Aerial crown-view tile of a tropical tree (Barro Colorado Island, Panama), acquired 20240813:
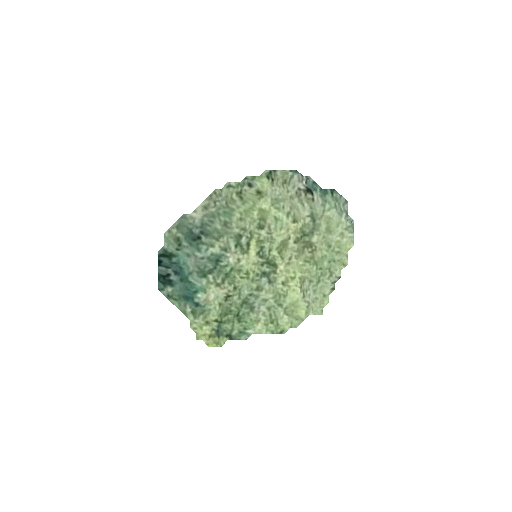
Species: Quararibea stenophylla
GBIF accepted scientific name: Quararibea stenophylla
Crown area: 37.421 m²